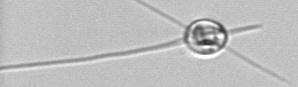
Label: Chaetoceros_danicus